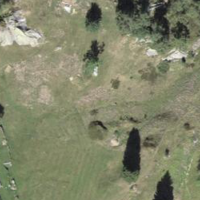
EUNIS habitat code: 23
Species observed at this site:
Arnica montana